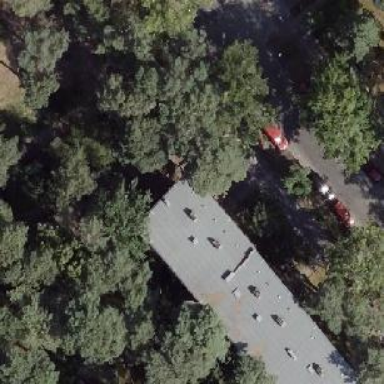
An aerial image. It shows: Apartment building with flat roof.